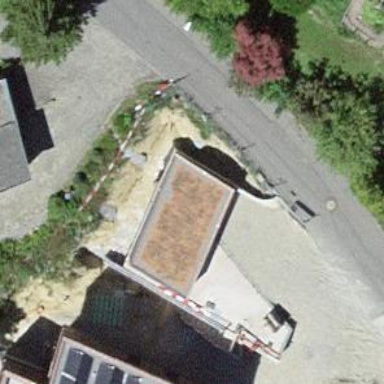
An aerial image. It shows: Garage building.